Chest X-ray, PA view. Patient: 20 years old, sex M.
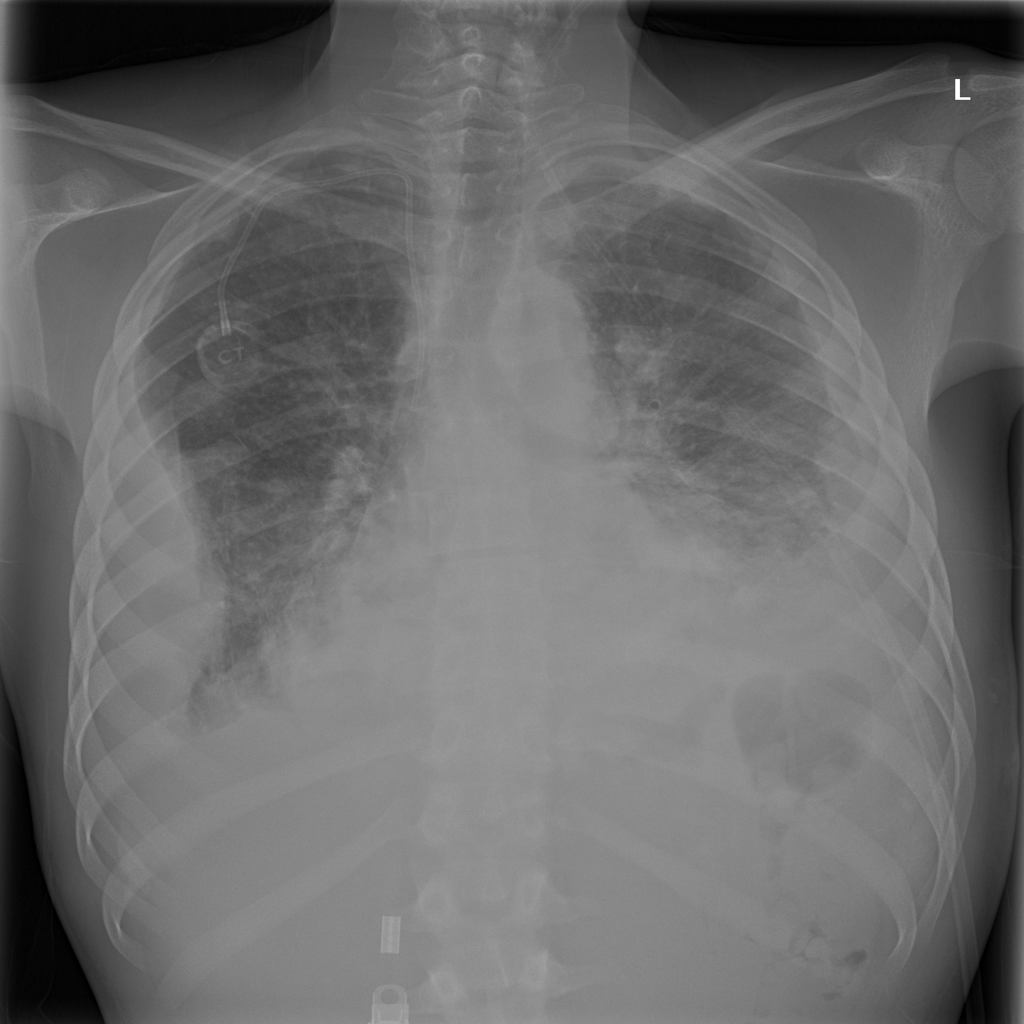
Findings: Atelectasis, Effusion, Infiltration, Mass